Question: I am using shapely to find if a LineString and Polygon overlap.
I have defined the polygon based on the map area that I need to find if points are overlapping in:
'''
polygon_map = Polygon([(-126.03561599522513,60.08405276856493),(-65.91842849522513,60.08405276856493),(-65.91842849522513,76.84958092750016),(-126.03561599522513,76.84958092750016),(-126.03561599522513,60.08405276856493)])
'''
For the LineString, I have a long list of coordinates in two columns, x and y. I have taken the maximum and minimum coordinates of x and y to generate a LineString.
'''
line = LineString([(32.823101,87.988993),(-153.01468,30.001368)])
'''
When I plot these on a map, they overlap (as expected)
'''
m = folium.Map([61.08405, -66.918], zoom_start=3, tiles='cartodbpositron')
folium.GeoJson(line).add_to(m)
folium.GeoJson(polygon_map).add_to(m)
folium.LatLngPopup().add_to(m)
m
'''
[Image of map created showing intersecting polygon and linestring]

However, when I do:
'''
line.overlaps(polygon_map)
'''
It returns false, and I can't work out why.
I have simplified the LineString to only include the minimum and maximum coordinates as I have hundreds of coordinates in my original dataframe and I'm worried it will take too long to loop through each set of coordinates. I haven't used Shapely before so I'm not sure if this is why it isn't working.
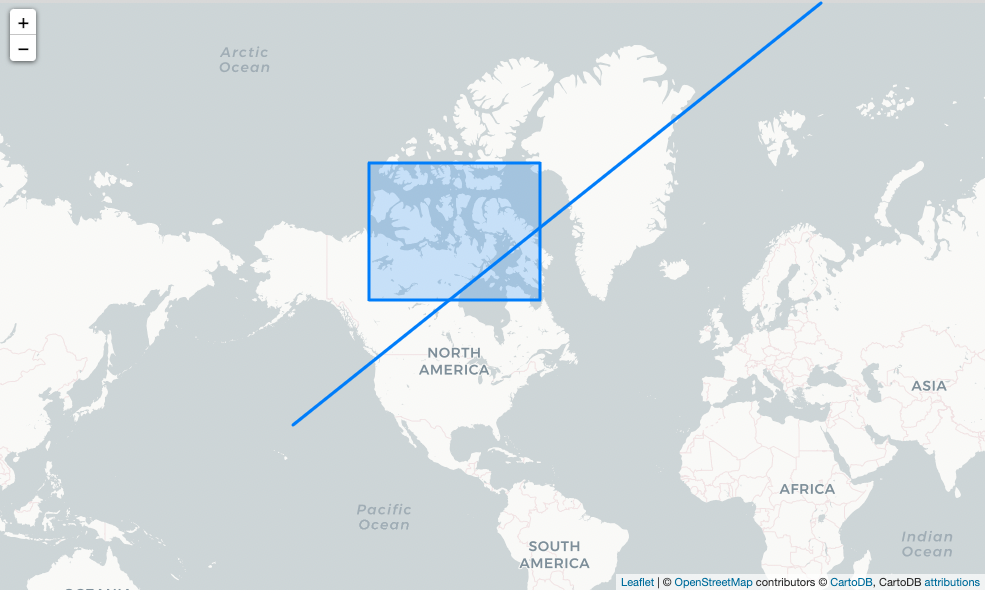
Answer: This is all down to geographic projections. As pure cartesian geometry without accounting for curvature of the earth they do not overlap. (See below image). has no knowledge of geographic projections, it is pure cartesian geometry. As cartesian geometric objects this polygon and LineString do not overlap.
Only after setting the CRS does show these geometries overlapping.
'''
import geopandas as gpd
from shapely.geometry import Polygon, LineString
polygon_map = Polygon([(-126.03561599522513,60.08405276856493),(-65.91842849522513,60.08405276856493),(-65.91842849522513,76.84958092750016),(-126.03561599522513,76.84958092750016),(-126.03561599522513,60.08405276856493)]) # fmt: skip
line = LineString([(32.823101, 87.988993), (-153.01468, 30.001368)])
gdf = gpd.GeoDataFrame(geometry=[polygon_map, line])
gdf.explore(height=300, width=300)
# gdf.set_crs("epsg:4386").explore(height=300, width=300)
'''
<URL>